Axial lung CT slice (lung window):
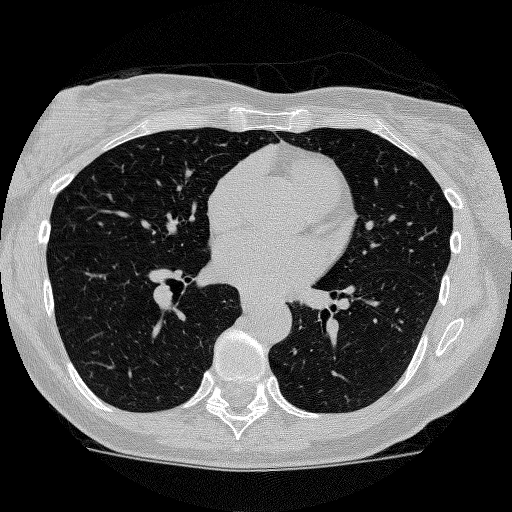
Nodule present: no